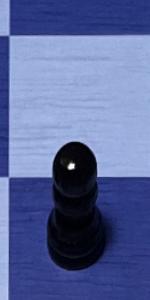
Label: Pawn_Black